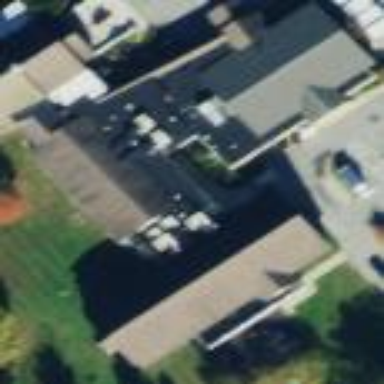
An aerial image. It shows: Building with black roof.